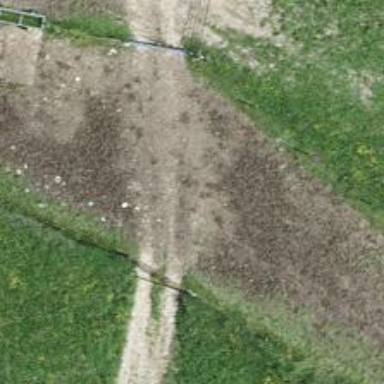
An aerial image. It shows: Track with ground surface of grade 5.